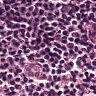
Metastatic tissue present: no